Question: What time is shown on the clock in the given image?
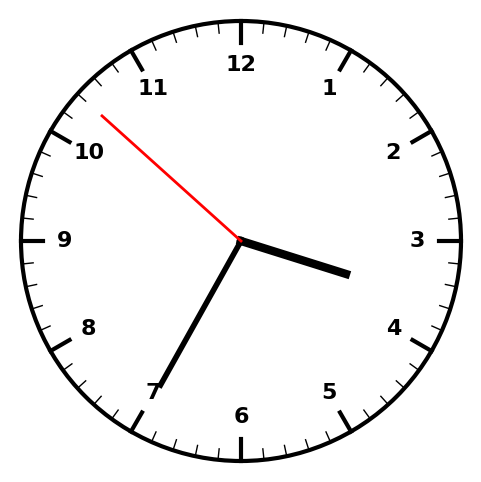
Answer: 03:34:52